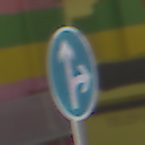
Verkehrszeichen: VorgeschriebeneFahrtrichtungGeradeausOderRechts
Umgebung: Outdoor, Special
Tageszeit: MorningAfternoon
Wetter: PartlyCloudy
Licht: Natural
Jahreszeit: NotSpecified
Kontrast: HighContrast